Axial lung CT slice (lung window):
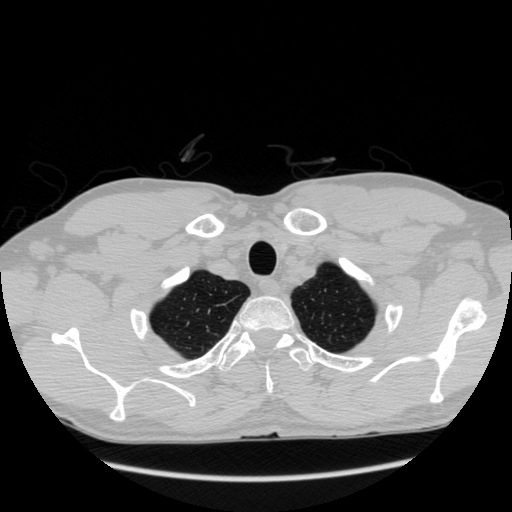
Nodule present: no